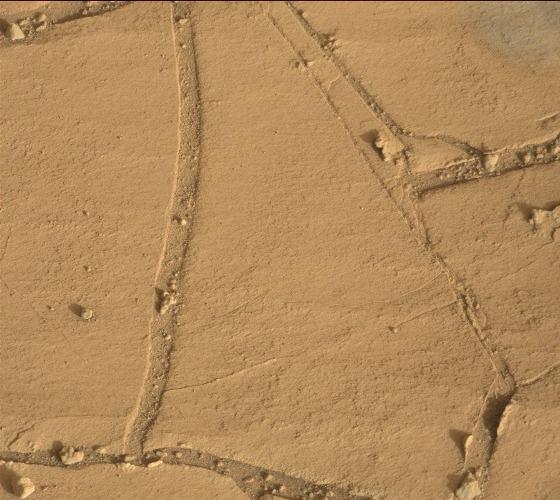
Terrain classes present: Bedrock, Gravel / Sand / Soil, Rock, Shadow